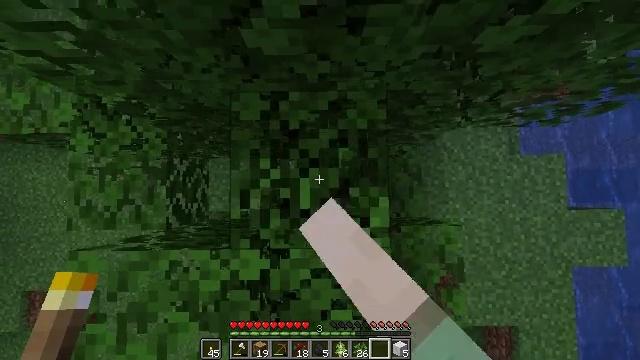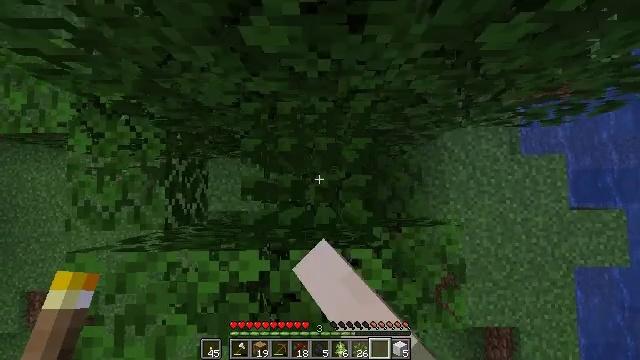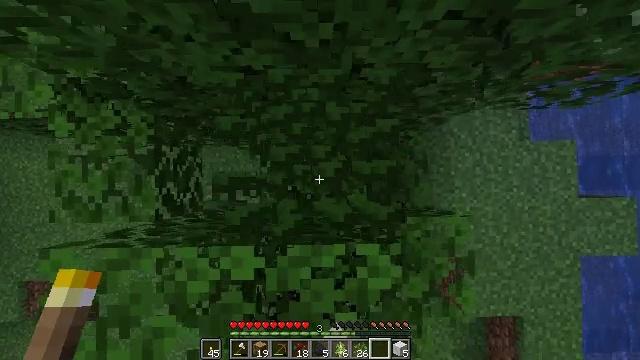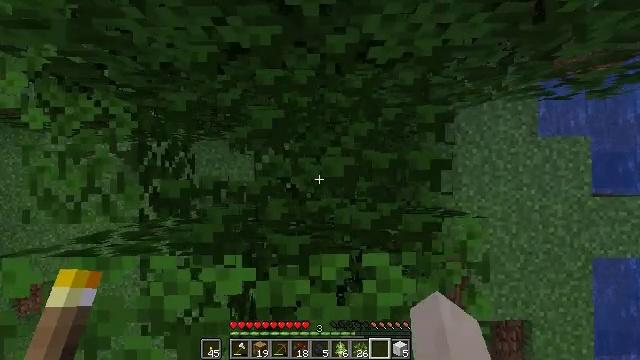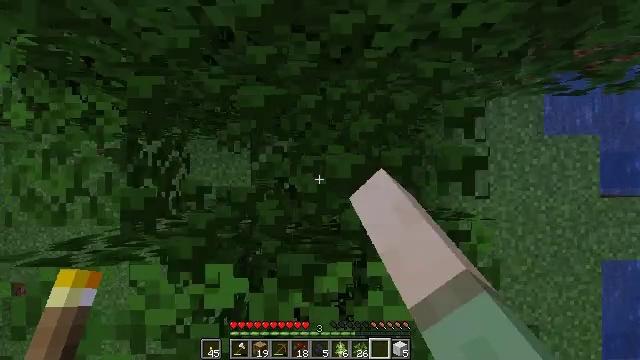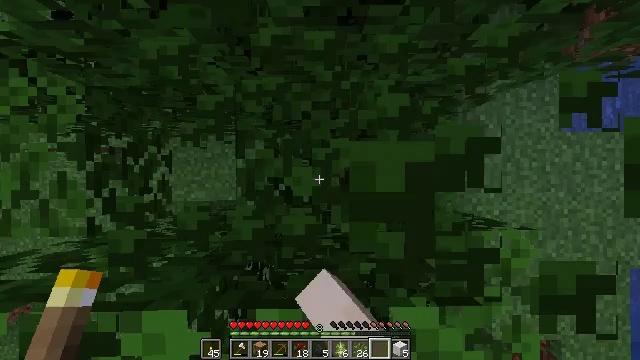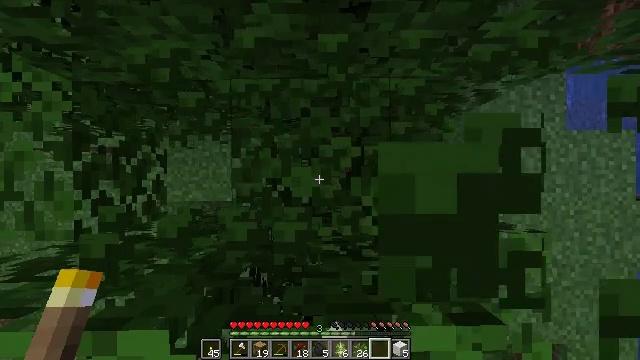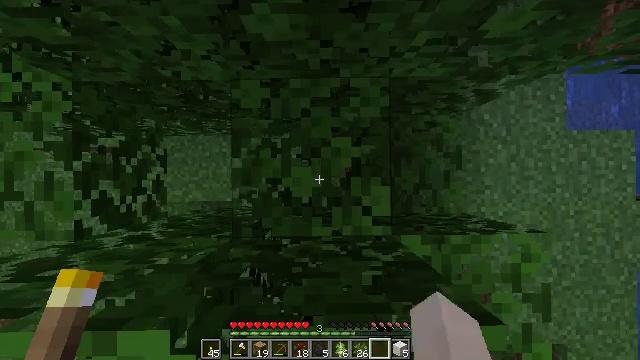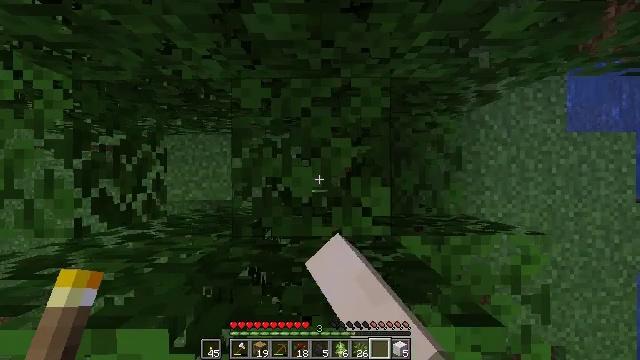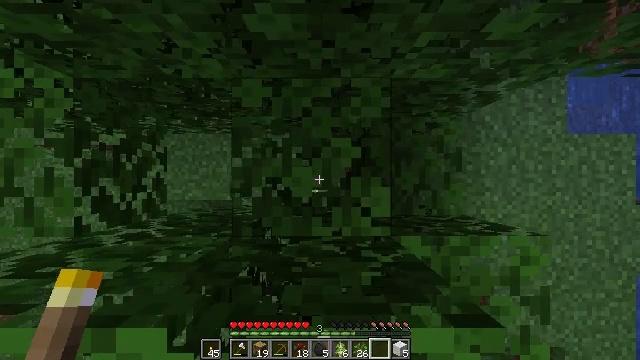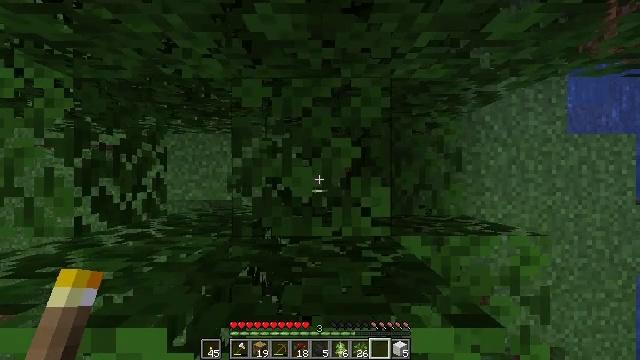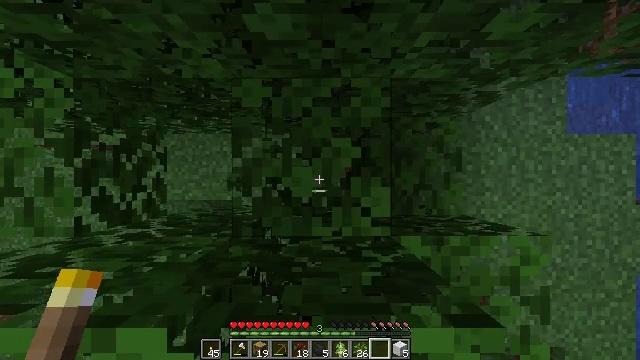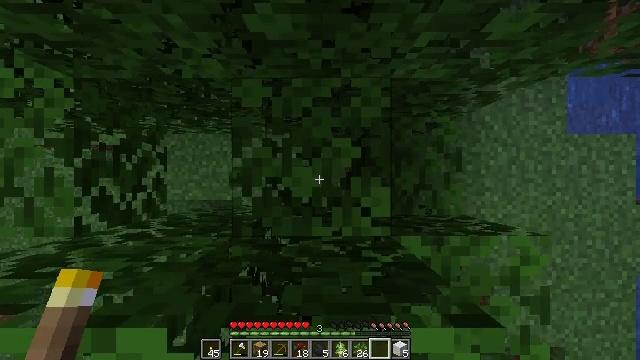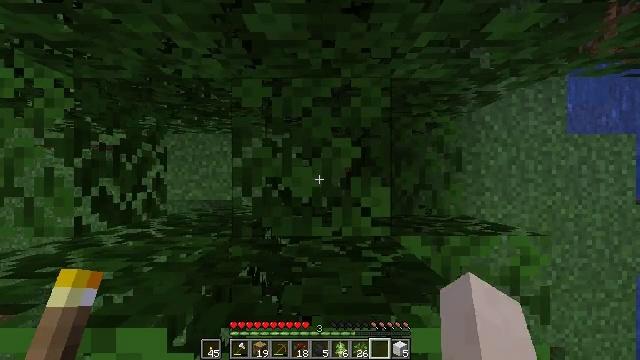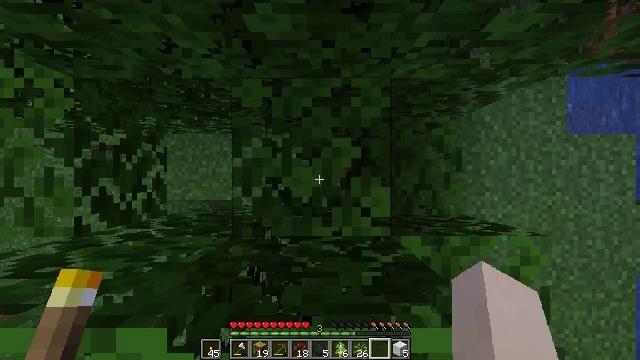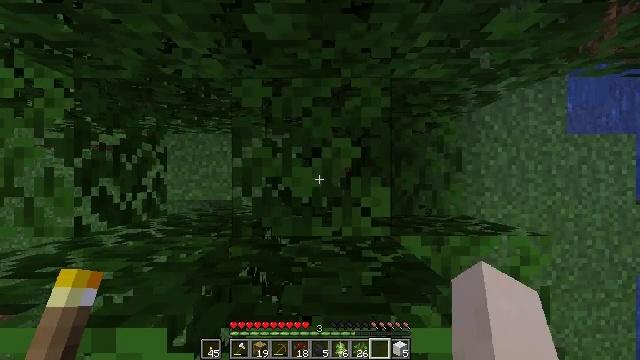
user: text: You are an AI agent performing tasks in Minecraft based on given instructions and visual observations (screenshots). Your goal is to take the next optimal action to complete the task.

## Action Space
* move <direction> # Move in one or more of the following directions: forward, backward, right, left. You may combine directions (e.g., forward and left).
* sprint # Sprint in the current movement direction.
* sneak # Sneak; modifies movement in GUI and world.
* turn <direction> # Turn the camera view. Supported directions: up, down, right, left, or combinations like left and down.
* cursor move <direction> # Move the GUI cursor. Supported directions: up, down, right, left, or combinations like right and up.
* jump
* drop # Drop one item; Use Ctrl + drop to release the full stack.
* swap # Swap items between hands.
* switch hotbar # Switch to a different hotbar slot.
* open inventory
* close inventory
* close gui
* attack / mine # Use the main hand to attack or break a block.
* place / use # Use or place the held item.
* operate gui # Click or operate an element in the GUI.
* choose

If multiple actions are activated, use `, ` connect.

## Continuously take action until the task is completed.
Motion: motion action
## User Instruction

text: Gather oak leaves by attacking.
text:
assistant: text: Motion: attack / mine
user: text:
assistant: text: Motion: turn down, attack / mine
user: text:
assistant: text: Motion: turn down, attack / mine
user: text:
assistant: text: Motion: attack / mine
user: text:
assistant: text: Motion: attack / mine
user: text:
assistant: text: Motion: attack / mine
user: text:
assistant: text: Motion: attack / mine
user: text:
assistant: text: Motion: no_op
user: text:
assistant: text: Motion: no_op
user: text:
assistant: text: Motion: no_op
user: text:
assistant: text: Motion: no_op
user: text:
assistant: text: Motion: no_op
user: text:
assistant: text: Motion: no_op
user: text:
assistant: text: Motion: no_op
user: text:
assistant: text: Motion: attack / mine
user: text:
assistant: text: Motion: attack / mine
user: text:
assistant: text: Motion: attack / mine
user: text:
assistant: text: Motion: attack / mine
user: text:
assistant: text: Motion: attack / mine
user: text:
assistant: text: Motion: attack / mine
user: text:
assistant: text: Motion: no_op
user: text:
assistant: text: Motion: no_op
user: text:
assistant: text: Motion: no_op
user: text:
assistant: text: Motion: no_op
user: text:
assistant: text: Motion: turn left and up
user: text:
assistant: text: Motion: turn left and up
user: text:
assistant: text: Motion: turn left and up
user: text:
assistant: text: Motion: turn left and up
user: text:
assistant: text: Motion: turn left and up
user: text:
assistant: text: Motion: turn left and up